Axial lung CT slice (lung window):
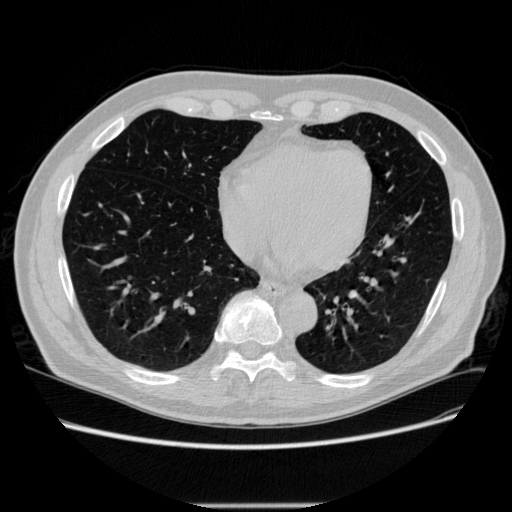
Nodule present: no